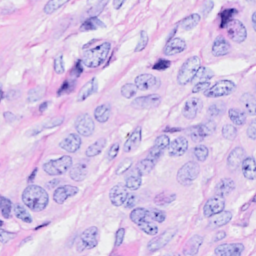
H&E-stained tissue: Breast